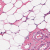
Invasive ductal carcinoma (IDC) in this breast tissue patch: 0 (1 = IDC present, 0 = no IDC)